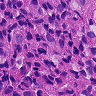
Metastatic tissue present: yes